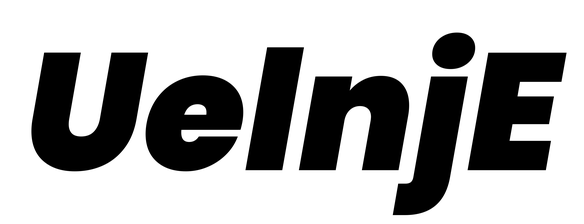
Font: Poppins-BlackItalic